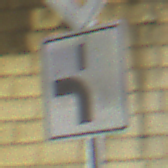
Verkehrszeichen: VerlaufVorfahrtsstrasse5
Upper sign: Vorfahrtsstrasse
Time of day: Midday
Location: Outdoor (Urban)
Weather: Clear
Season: NotSpecified
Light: Natural